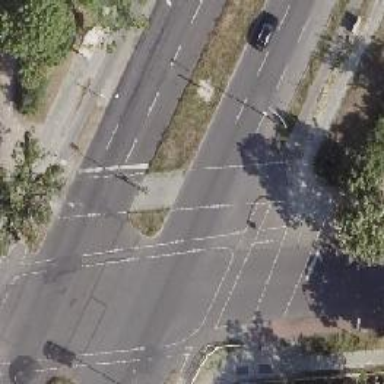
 there is parallel parking lane and cycle track."